Question: I know this question might be repeated ... But I have query like this, I have a field "Compute_CRM_State" in my table. And that field contains data like "approved,pending,cancelled" but now i want to fetch total count of approved or pending or cancelled. I tried it with sub query. I can able to get total count of approved or pending or cancelled but.. I got same records many times.

query :
'''
SELECT (SELECT COUNT(Compute_CRM_State) AS Expr1
FROM CRM_Doctor_Request
WHERE (CRM_State_Id = 1)) AS PENDING,
(SELECT COUNT(Compute_CRM_State) AS Expr2
FROM CRM_Doctor_Request AS CRM_Doctor_Request_3
WHERE (CRM_State_Id = 2)) AS Approved,
(SELECT COUNT(Compute_CRM_State) AS Expr3
FROM CRM_Doctor_Request AS CRM_Doctor_Request_2
WHERE (CRM_State_Id = 3)) AS CANCELLED
FROM CRM_Doctor_Request AS CRM_Doctor_Request_1
'''
There should be display only 1 record of count.. but it is getting display the number of times that number of records in table contains.
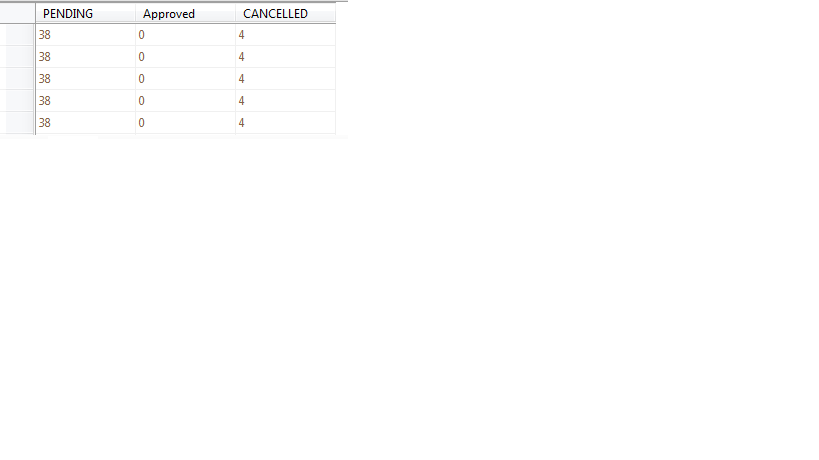
Answer: The reason you were not getting the total count correctly and getting many records instead, is that the 'COUNT's are selected as a correlated subquery, so you will got the count for each record in the table.
To fix that you have to use the aggregate function in the outer query, not from the correlated subuery. And to get those total count for each status, use the 'CASE' expression to do this like so:
'''
SELECT
SUM(CASE WHEN CRM_State_Id = 1 THEN 1 ELSE 0 END) AS PENDING,
SUM(CASE WHEN CRM_State_Id = 2 THEN 1 ELSE 0 END) AS Approved,
SUM(CASE WHEN CRM_State_Id = 3 THEN 1 ELSE 0 END) AS CANCELLED
FROM CRM_Doctor_Request;
'''
<URL>
---
you can use the 'PIVOT' table operator to do the same thing:
'''
SELECT
[1] AS PENDING,
[2] AS Approved,
[3] AS Cancelled
FROM
(
SELECT * FROM CRM_Doctor_Request
) AS t
PIVOT
(
COUNT(Compute_CRM_State)
FOR CRM_State_Id IN([1], [2], [3])
) AS p;
'''
<URL>.